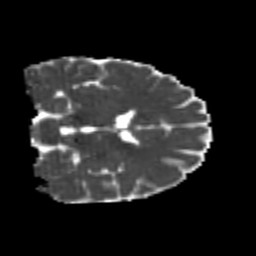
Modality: MD
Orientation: coronal
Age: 24
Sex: male
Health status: healthy
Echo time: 0.074 s